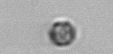
Label: nanoplankton_mix